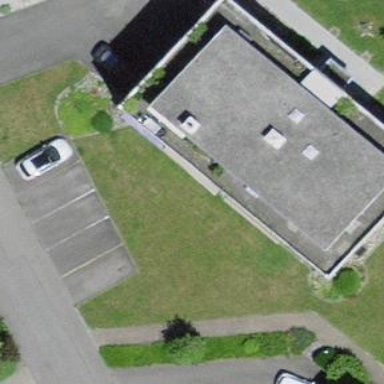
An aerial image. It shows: Flat-roofed apartment building.